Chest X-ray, PA view. Patient: 64 years old, sex M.
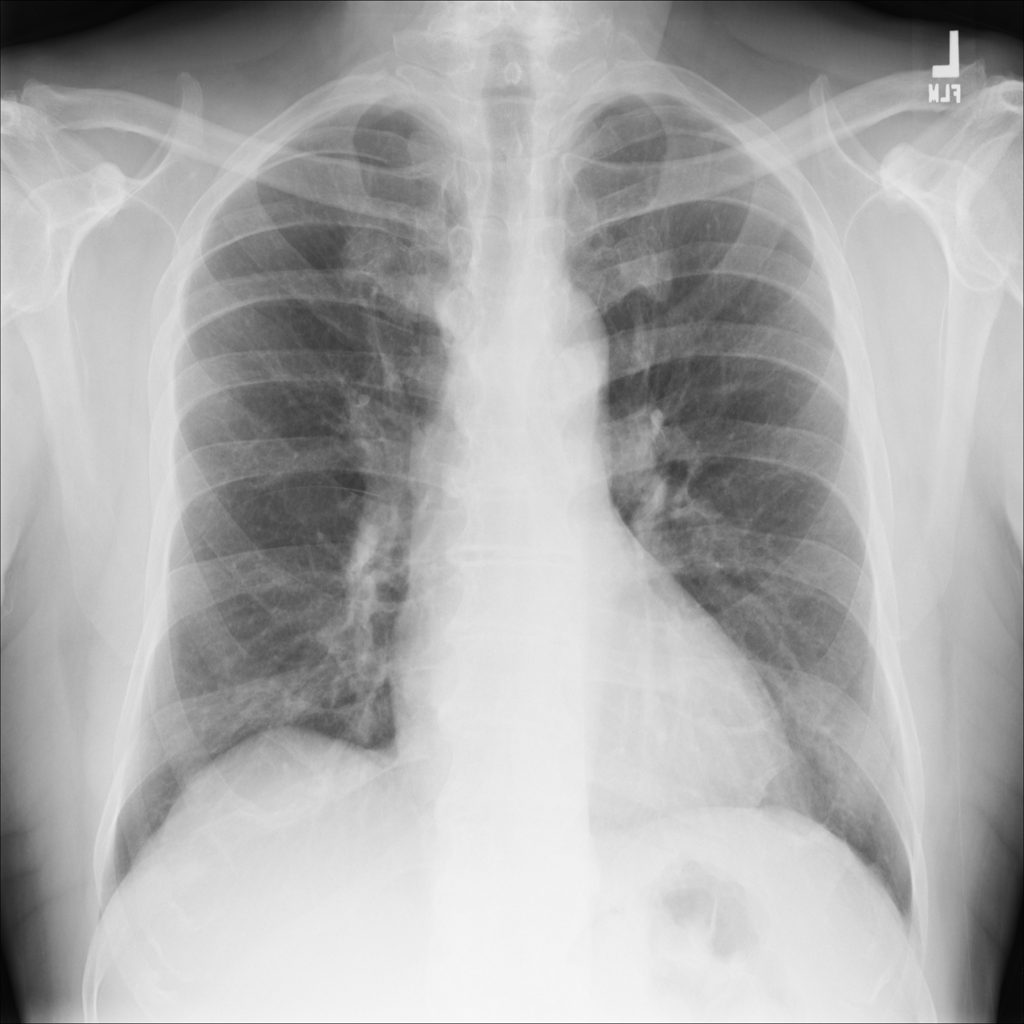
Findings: No Finding